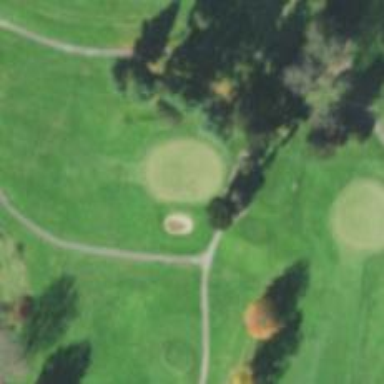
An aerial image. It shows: View of golf hole.